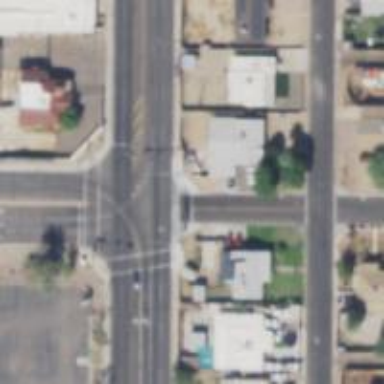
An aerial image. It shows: Solid stop line on the road.